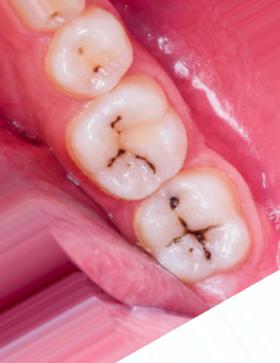
Condition: Caries